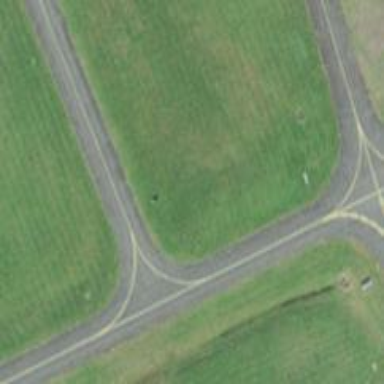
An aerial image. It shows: Image of taxiway at airport.